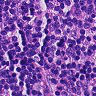
Metastatic tissue present: no